Field crop: maize
Growth stage: 2
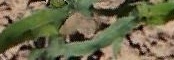
Species: maize